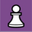
Piece: wP